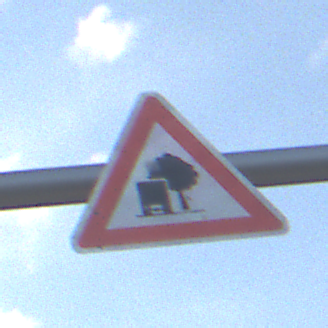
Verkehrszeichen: UnzureichendesLichtraumprofil
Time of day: SunriseSunset
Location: Outdoor (Nature)
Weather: PartlyCloudy
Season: NotSpecified
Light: Natural